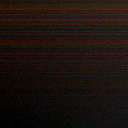
Screen state: off